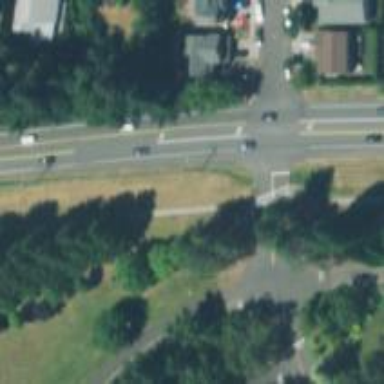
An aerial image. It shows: Secondary road with sidewalk on the left.